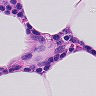
Metastatic tissue present: no